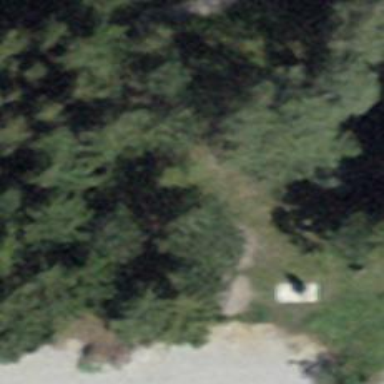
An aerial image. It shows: Picnic table located in leisure land area.